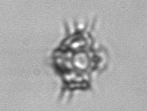
Label: Dictyocha